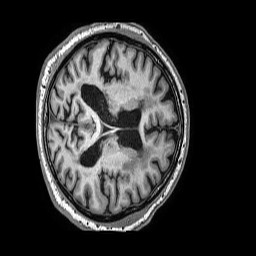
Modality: T1w
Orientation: axial
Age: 65
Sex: male
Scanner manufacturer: philips
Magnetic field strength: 3 T
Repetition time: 0.006793 s
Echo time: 0.003059 s